Question:
The question is
"display the professor name and the number of students he/she is mentoring. Sort the output by the professor name."
If you refer to the EER diagram, ProfessorName is in the professor table while the data needed to count the amount of students a professor is mentoring is in the student_professor table. What's the statement to display this?
the best I could come up with is
'''
SELECT
ProfessorName,
COUNT (*)
FROM professor
WHERE ProfessorId IN
(SELECT
ProfessorId,
COUNT (*)
FROM student_professor
WHERE Mentor = 1
GROUP BY ProfessorId);
'''
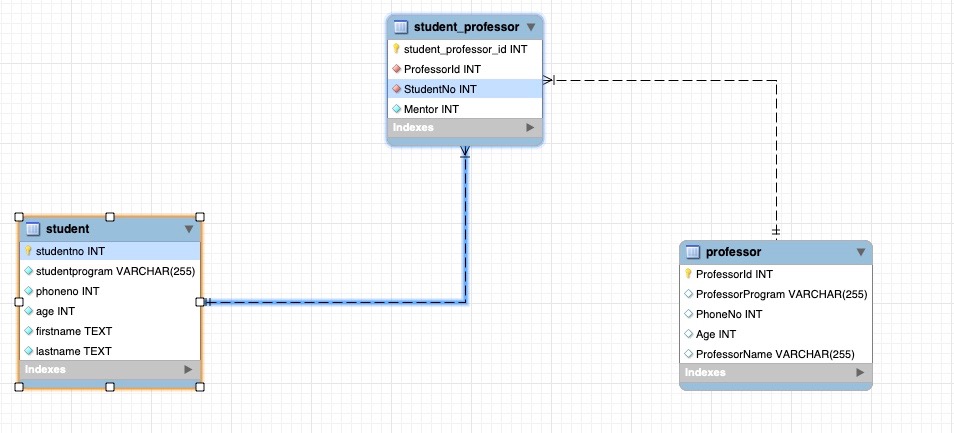
Answer: You can use this query.
'''
SELECT p.ProfessorName, COUNT(sp.StudentNo)
FROM professor p
LEFT JOIN student_professor sp ON p.ProfessorId = sp.ProfessorId
WHERE sp.Mentor = 1
GROUP BY p.ProfessorId;
'''
If you have different Professors with the same 'ProfessorName', then there will be duplicate 'ProfessorName' in the result. But the number of Students that is mentored by that Professor will still be exact because we're counting and grouping by the Primary Key of the Professor table, which is 'ProfessorId'.